Question: Is there a way to set the header text to the "center-left" instead of center or left.
Thanks in advance.
---------------200px--------------->

'''
<!DOCTYPE html>
<html>
<head>
<title>HTML5, CSS3 and JavaScript demo</title>
</head>
<body>
<div style="background-color:red;width:200px;text-align:center"> <!--"text-align: center-left"-->
<div style="">
header
</div>
</div>
</body>
</html>
'''
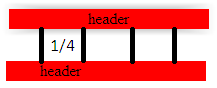
Answer: Hope this helps;
'''
.header{
margin-left:-25%;
}
'''
'''
<!DOCTYPE html>
<html>
<head>
<title>HTML5, CSS3 and JavaScript demo</title>
</head>
<body>
<div style="background-color:red;width:200px;text-align:center"> <!--"text-align: center-left"-->
<div style=""class="header">
header
</div>
</div>
</body>
</html>
'''